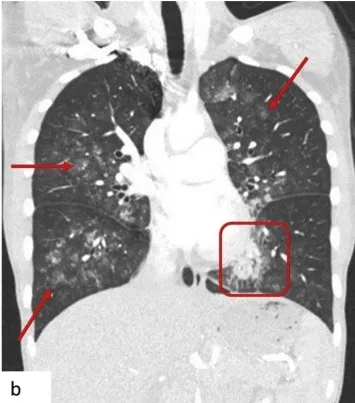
B: Bilateral diffuse patchy scattering lung opacities mostly centrilobular () and left lingula inferior segment consolidation.
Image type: radiology (ct)